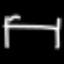
Label: bed